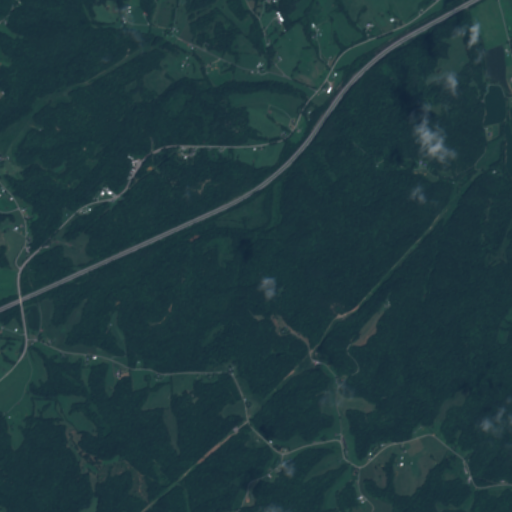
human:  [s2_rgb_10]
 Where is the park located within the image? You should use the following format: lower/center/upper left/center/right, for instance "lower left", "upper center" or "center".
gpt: The park is located in the lower left of the image.
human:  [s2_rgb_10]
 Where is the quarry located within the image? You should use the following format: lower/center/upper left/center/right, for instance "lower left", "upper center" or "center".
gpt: There is no quarry in the image.